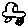
Label: car